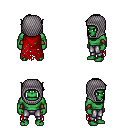
a pixel art fantasy rpg character, male body template, orc, green skin, red tattered cape, metal pants, raven long mohawk hairstyle, chain hood, cloth bracers, four views (front, back, left, right), 2x2 character sprite sheet, small pixel art, hard edges, no anti-aliasing